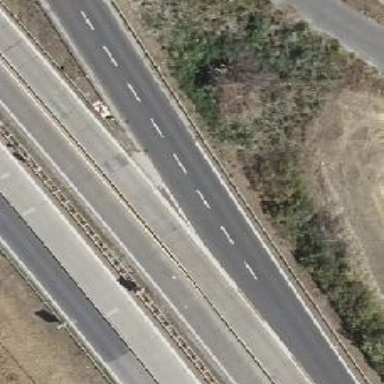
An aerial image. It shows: Asphalt motorway link.